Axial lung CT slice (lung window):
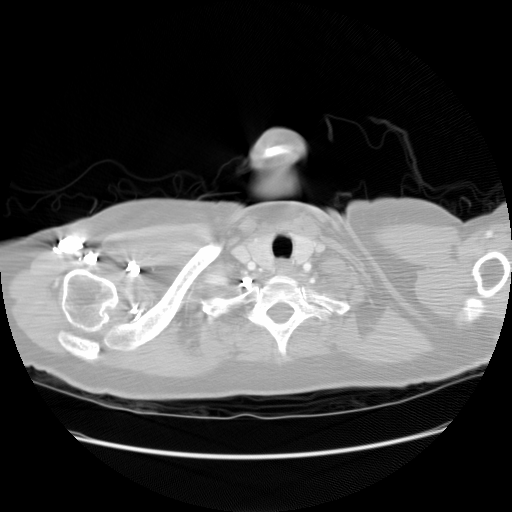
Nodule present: no